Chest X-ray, PA view. Patient: 47 years old, sex F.
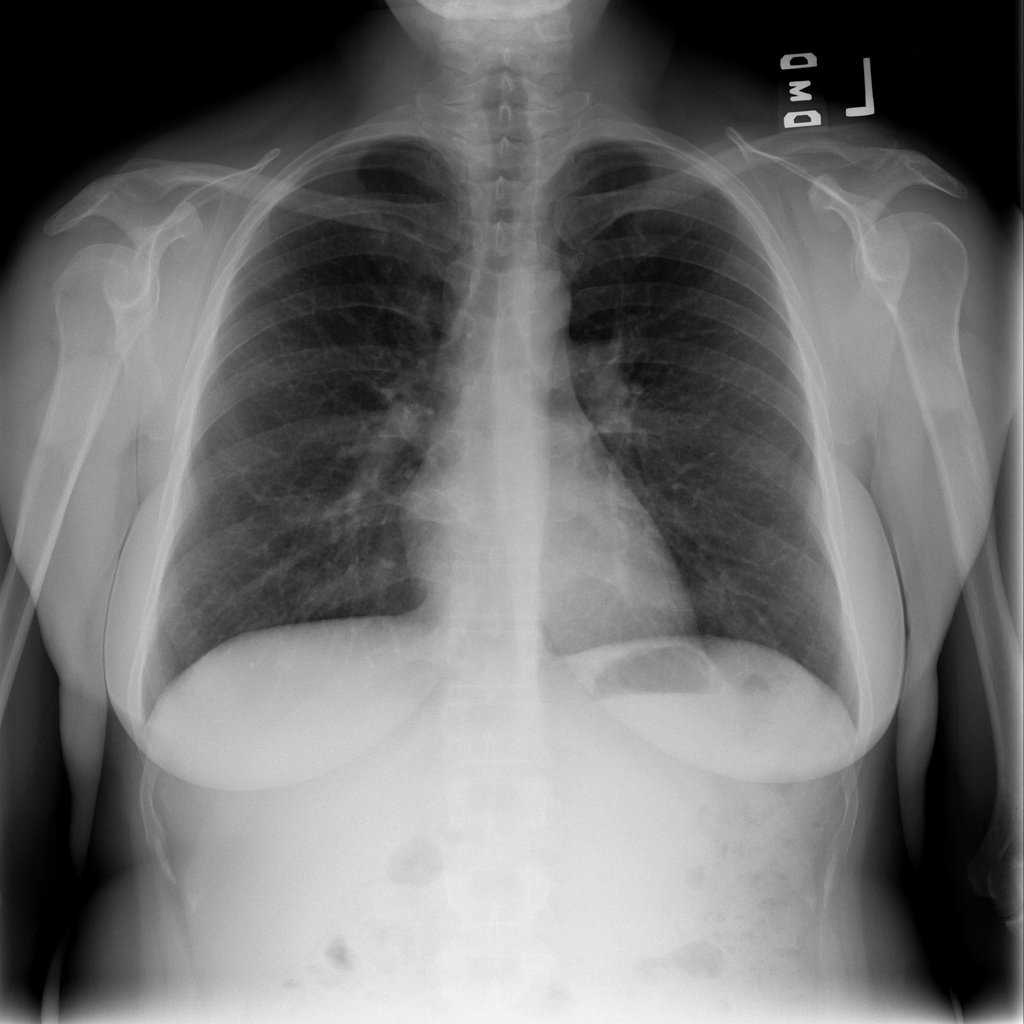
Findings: No Finding